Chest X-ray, AP view. Patient: 75 years old, sex F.
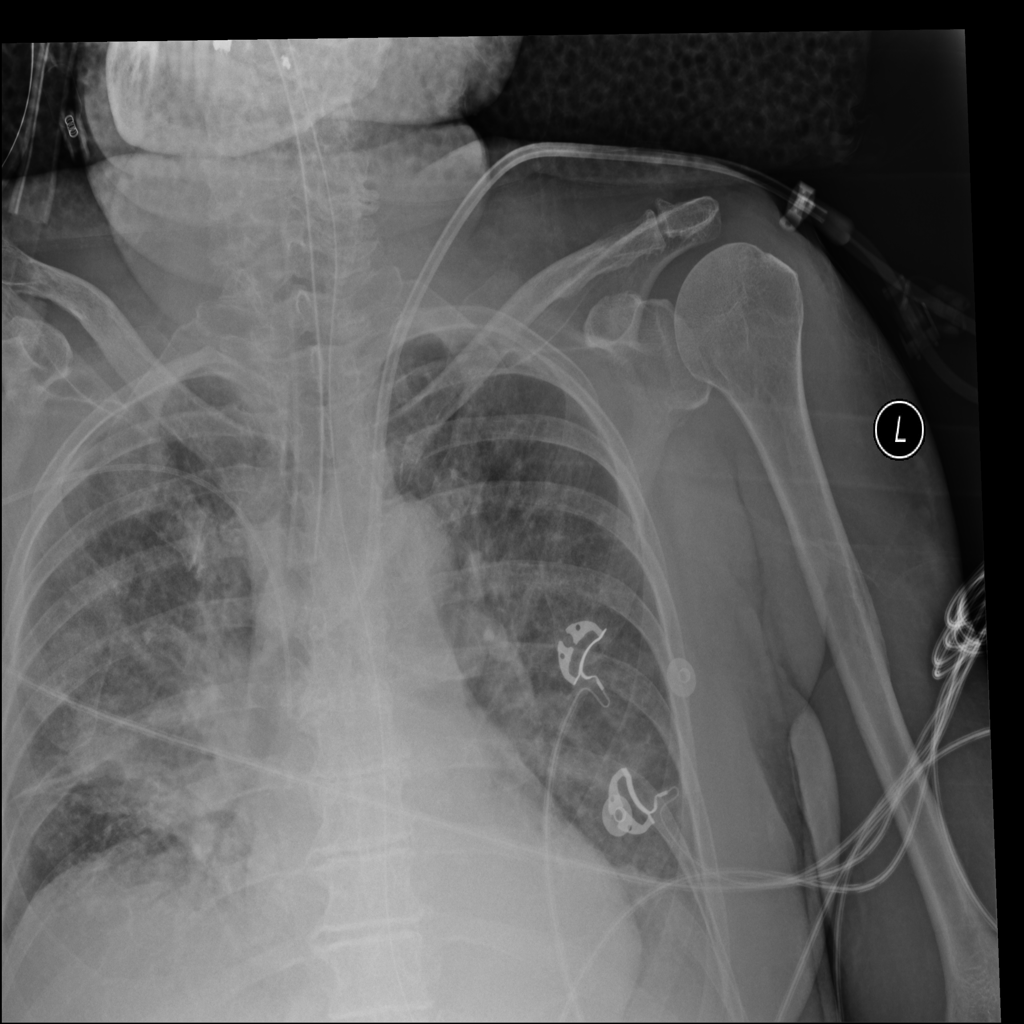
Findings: No Finding